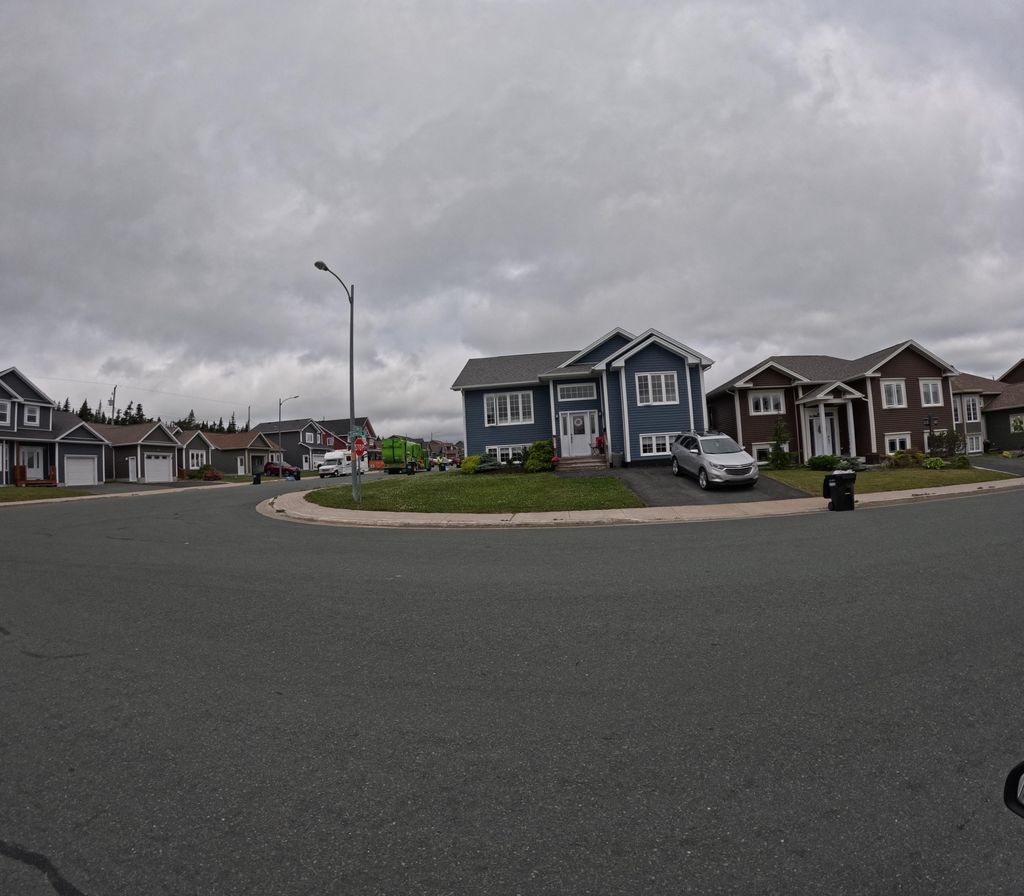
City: st_johns